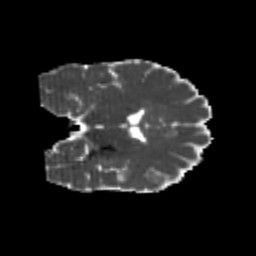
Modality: MD
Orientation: coronal
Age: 21
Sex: male
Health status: healthy
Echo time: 0.074 s